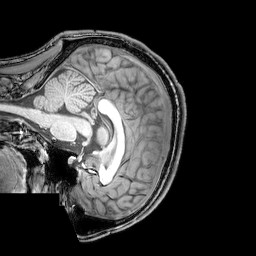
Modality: T1w
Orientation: sagittal
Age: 24
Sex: male
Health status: healthy
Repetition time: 0.081 s
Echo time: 0.037 s